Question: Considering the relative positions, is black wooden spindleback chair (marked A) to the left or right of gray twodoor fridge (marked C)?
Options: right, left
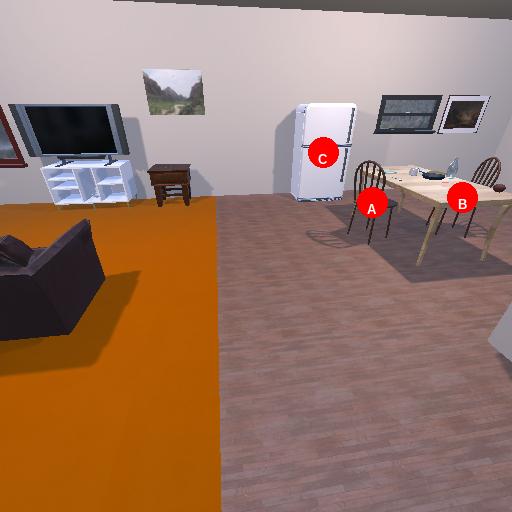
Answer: right